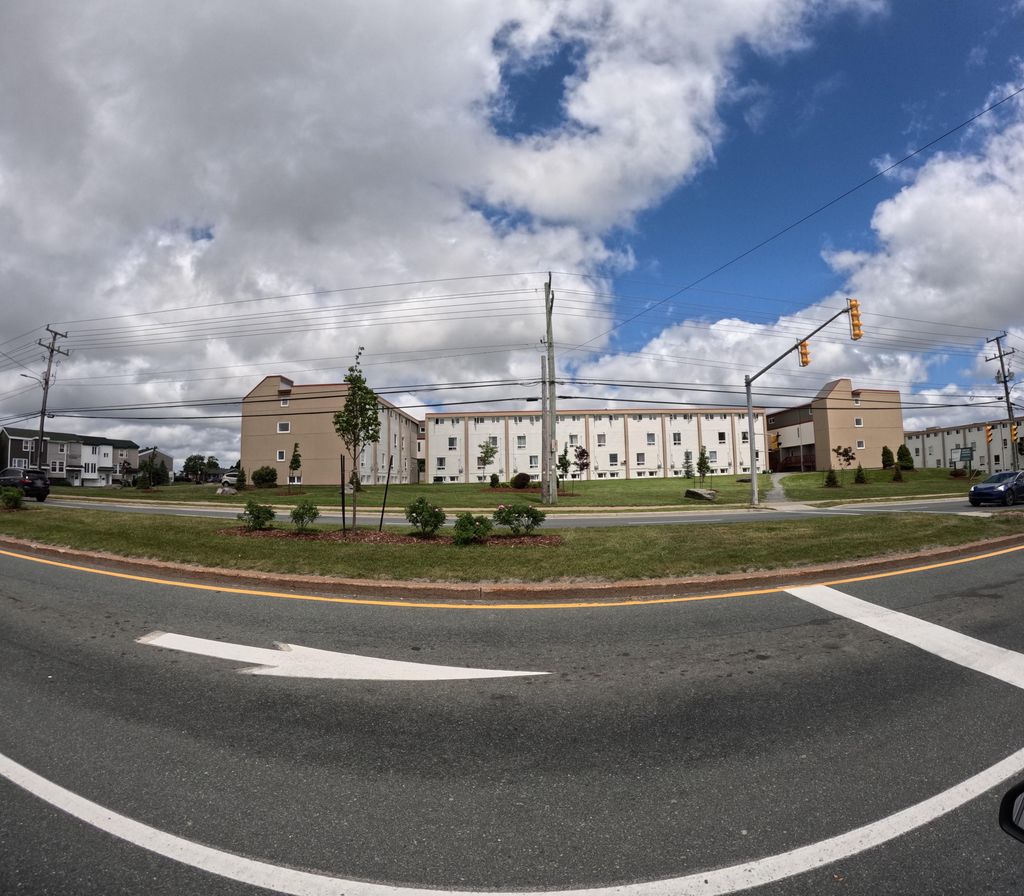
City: st_johns